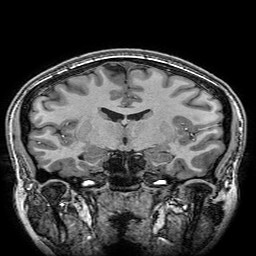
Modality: T1w
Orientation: sagittal
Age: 19
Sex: female
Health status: healthy